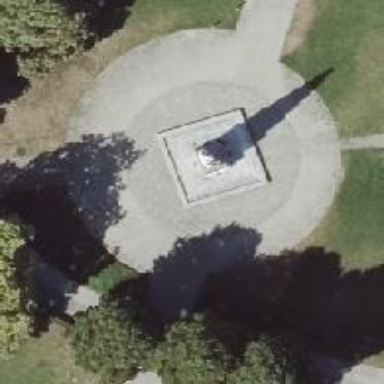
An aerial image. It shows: Fountain.